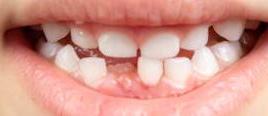
Condition: hypodontia